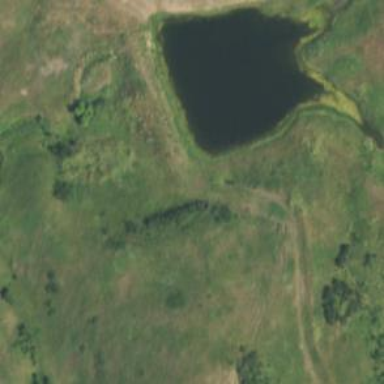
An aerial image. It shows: Reservoir area.